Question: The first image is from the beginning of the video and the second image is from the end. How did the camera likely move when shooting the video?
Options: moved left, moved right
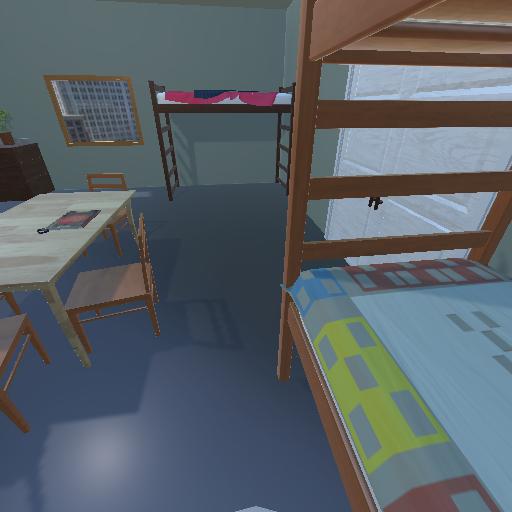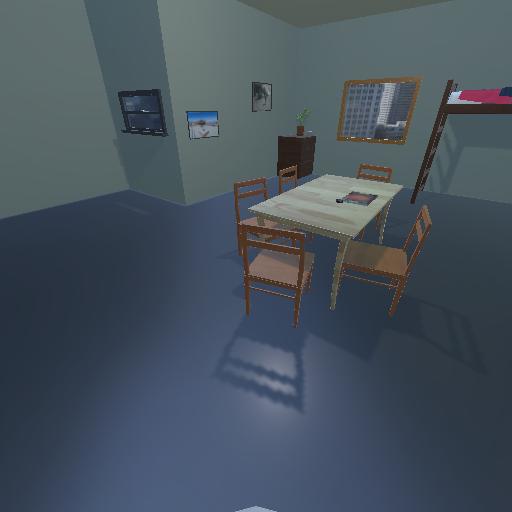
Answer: moved left